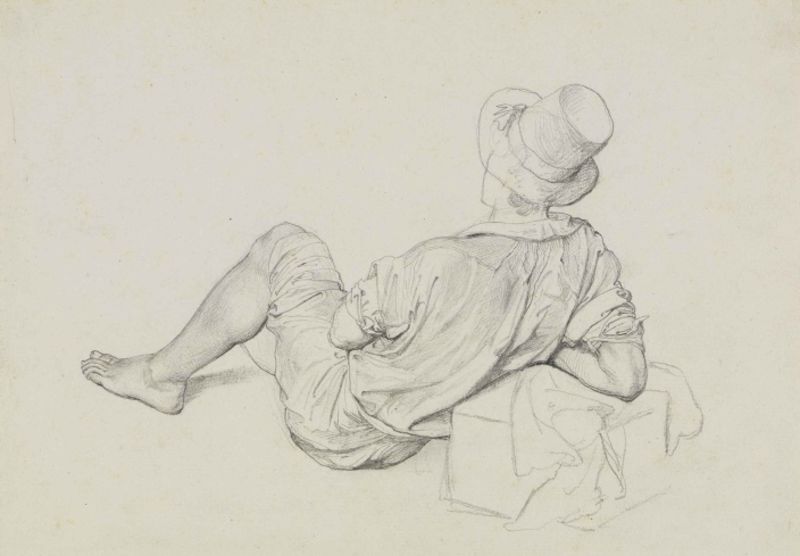
Titel: Auf dem Boden liegender, vom Rücken gesehener junger Mann mit hohem Hut
Künstler: Friedrich Mosbrugger
Standort: Karlsruhe
Institution: Staatliche Kunsthalle Karlsruhe
Schlagwörter: fuß, haut, mann, nackt, schatten, weiß, sitzen, blume, ellbogen, frau, grau, haar, hut, kreide, rücken, schwarz, skizze, zeichnung, blick, blüte, tuch, schleife, zylinder, hemd, hose, jung, arm, band, falten, kleidung, kragen, mensch, stein, ärmel, hals, portrait, figur, haare, sitzend, stoff, kinn, locke, schulter, beine, kopfbedeckung, bein, füße, rückenansicht, sommer, ruhe, liegen, modell, ansicht, studie, ziegel, grafik, linien, pause, rast, hocker, nacken, schemel, arbeiter, lehnen, strohhut, hutband, angelehnt, faltenwurf, junge, warten, ellenbogen, knie, liegend, schenkel, wade, waden, zehen, krempe, barfuss, knabe, kohle, hinten, zeh, schraffur, schwarzweiß, bleistift, kiste, entwurf, würfel, kasten, entspannt, entspannung, rückansicht, quader, dekce, lässig, abstützen, aufgestützt, anlehnen, unfertig, ausruhen, rasten, koffer, mann mit hut, box, kniehose, steinblock, liegender, finn, ksite, klotz, elle, ziechnung, aufgerollt, gekrempelt, aufgekrempelt, fohr, krempel, huckleberry, aufstüzen, mann von hinten, bleisift, bleihstift, box kisre, bleistifftzeichnung, stützt sich auf kasten, liergend, kurzehose, bleistick